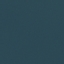
Land use / land cover: SeaLake